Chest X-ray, PA view. Patient: 40 years old, sex F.
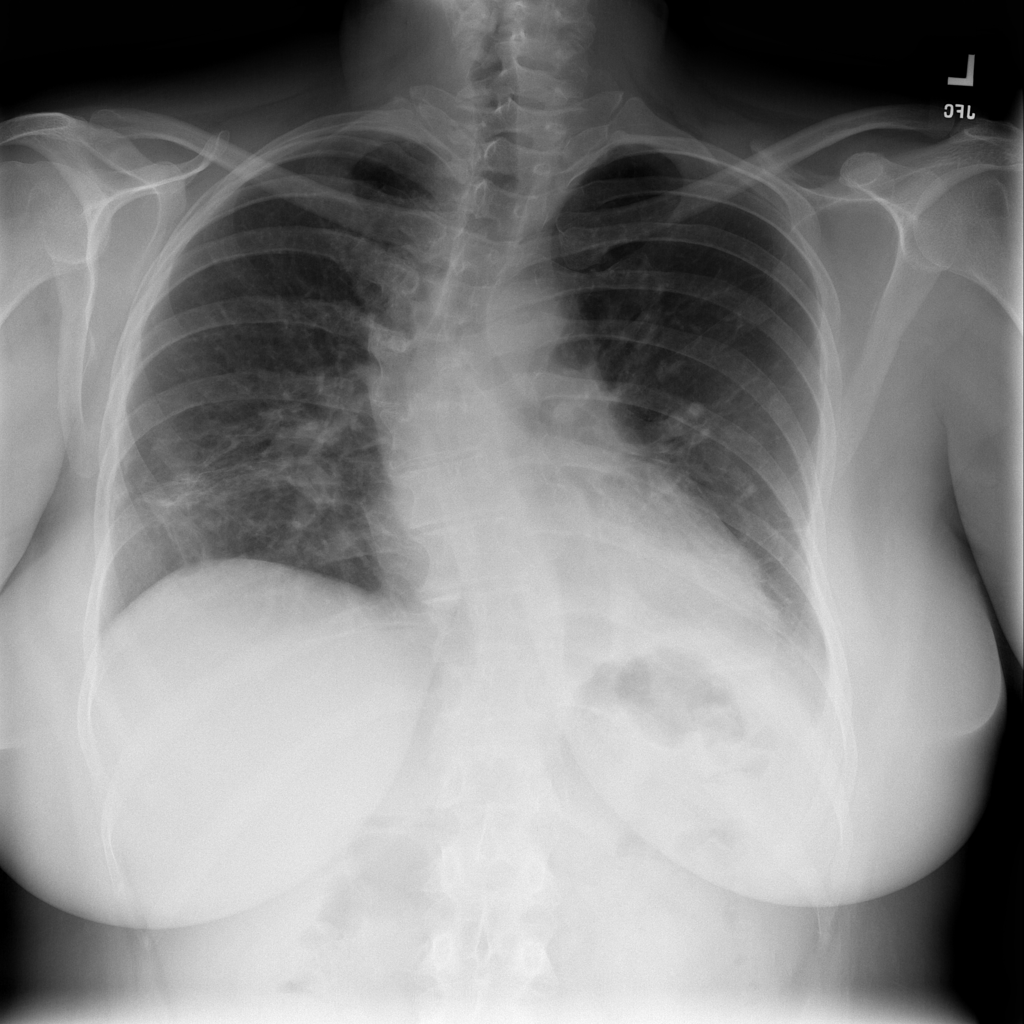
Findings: No Finding